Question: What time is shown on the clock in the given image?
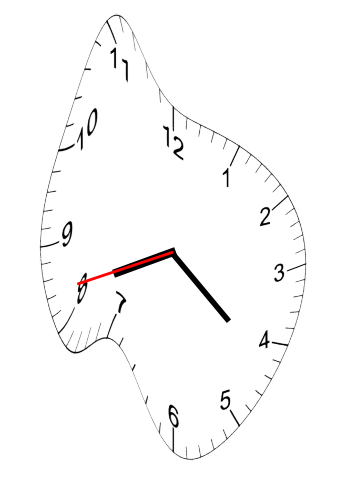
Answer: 08:21:42